Question: We have 2 lines (A and B - see picture below). Line A starts at p1 and ends at p2 Line B starts at p3 and ends at p4.
Point p5 is the point that line A intersects line B if extended.
How do I find out the distance between p2 and p5?
EDIT:
To be more clear, how do I find point p5?

Best Regards!
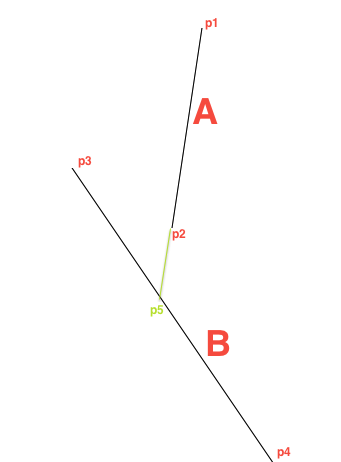
Answer: Get the intersection by
'''
// each pair of points decides a line
// return their intersection point
Point intersection(const Point& l11, const Point& l12, const Point& l21, const Point& l22)
{
double a1 = l12.y-l11.y, b1 = l11.x-l12.x;
double c1 = a1*l11.x + b1*l11.y;
double a2 = l22.y-l21.y, b2 = l21.x-l22.x;
double c2 = a2*l21.x + b2*l21.y;
double det = a1*b2-a2*b1;
assert(fabs(det) > EPS);
double x = (b2*c1-b1*c2)/det;
double y = (a1*c2-a2*c1)/det;
return Point(x,y);
}
// here is the point class
class Point
{
public:
double x;
double y;
public:
Point(double xx, double yy)
: x(xx), y(yy)
{}
double dist(const Point& p2) const
{
return sqrt((x-p2.x)*(x-p2.x) + (y-p2.y)*(y-p2.y));
}
};
'''
Then you can just call p2.dist(p5) to get the distance.